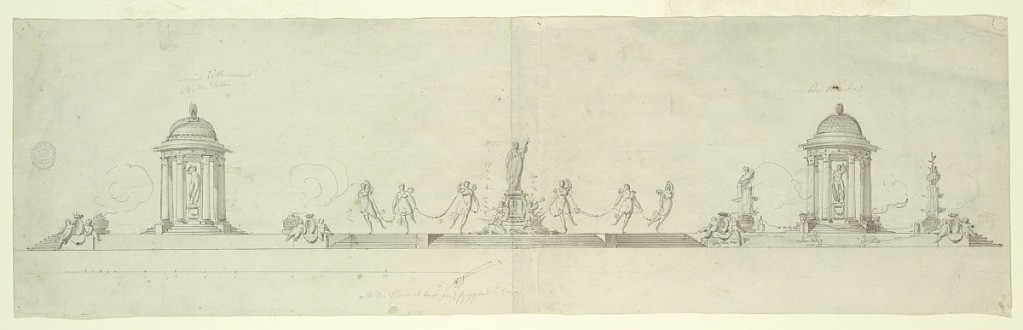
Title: Design for a surtout de table (Centerpiece)
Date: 1775–1800
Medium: Pen and ink on paper
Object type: Drawing
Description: A fountain ensemble, with a statue of female goddess at the center, surrounded by a circle of six dancing nymphs connected with flowering garlands, flanked by two domed, eight-columned superstructures around statues of goddesses. People are shown relaxing on the steps the fountain group.